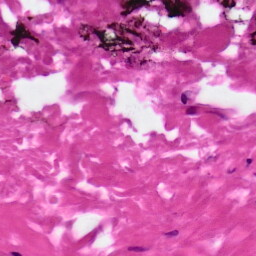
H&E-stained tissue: Ovarian